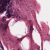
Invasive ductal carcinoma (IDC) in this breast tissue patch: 0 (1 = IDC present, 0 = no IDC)